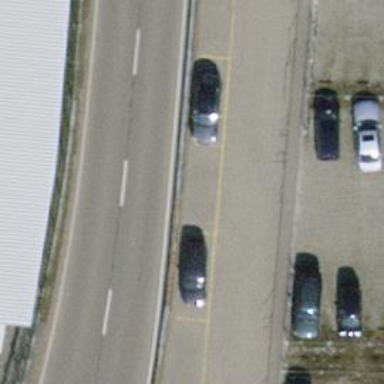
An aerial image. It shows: Parking aisle made of grass pavers.